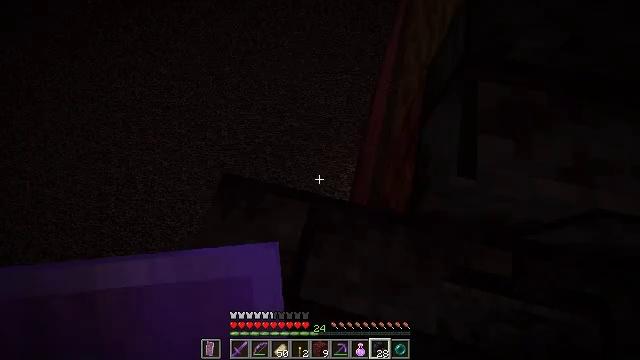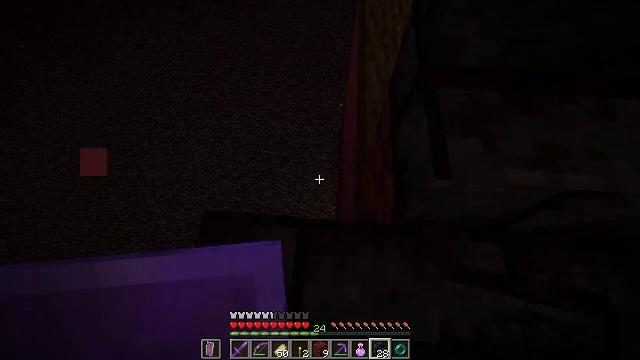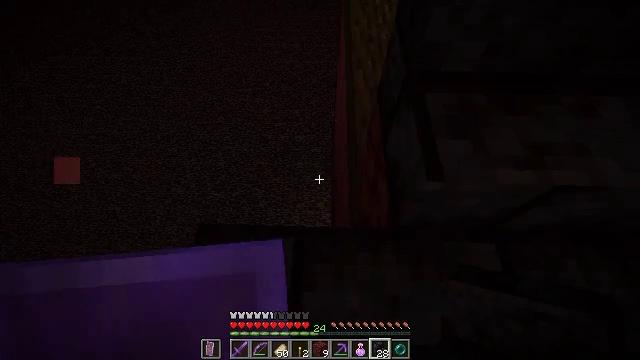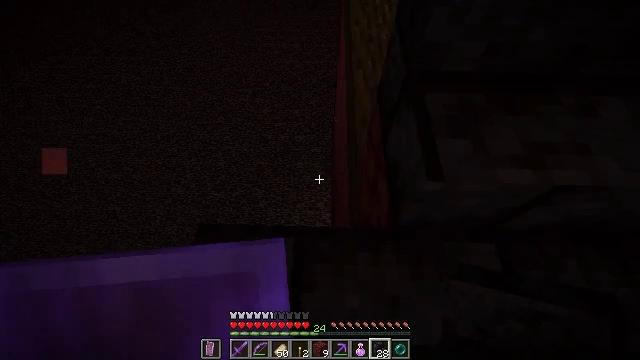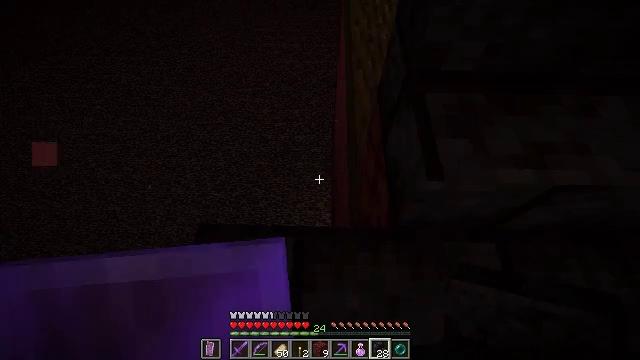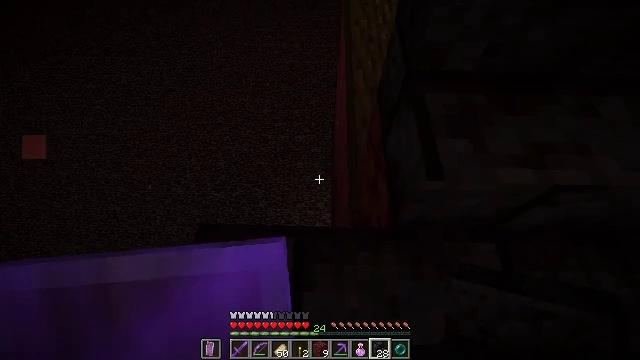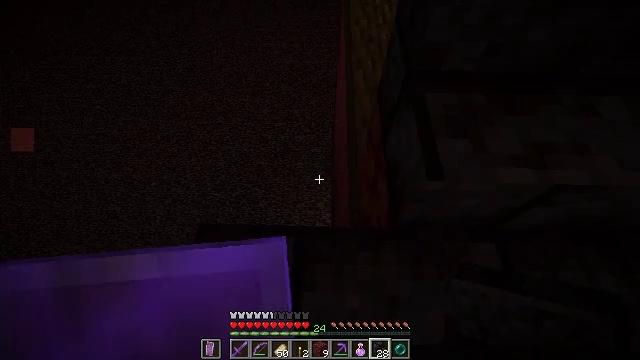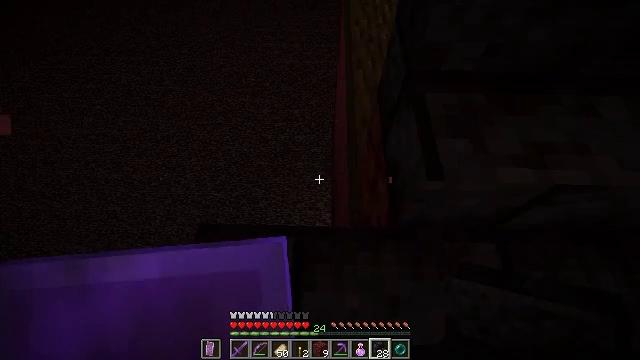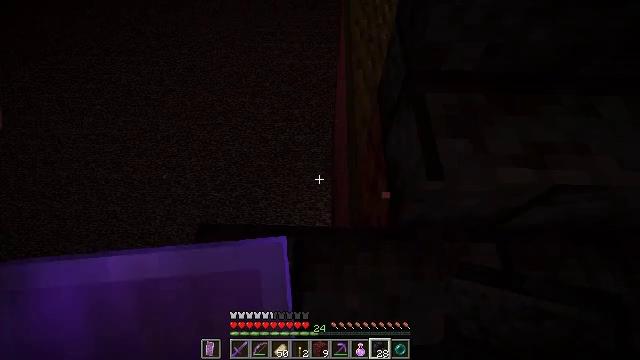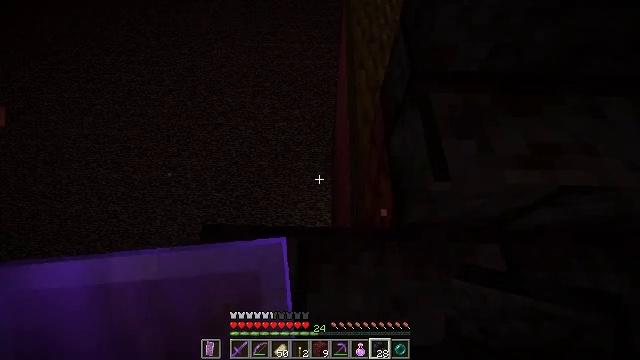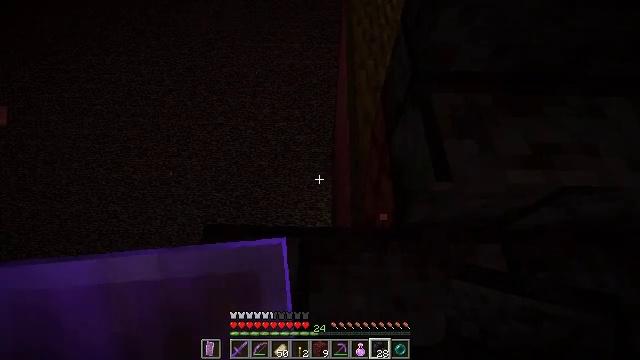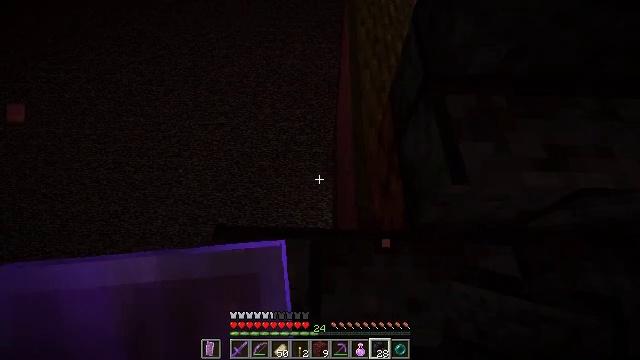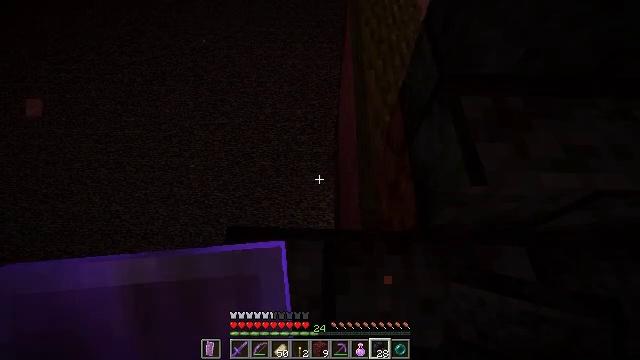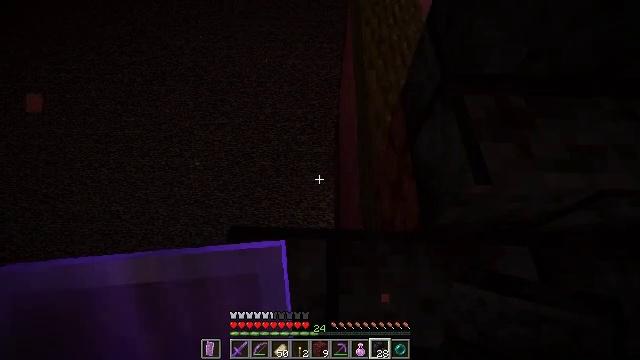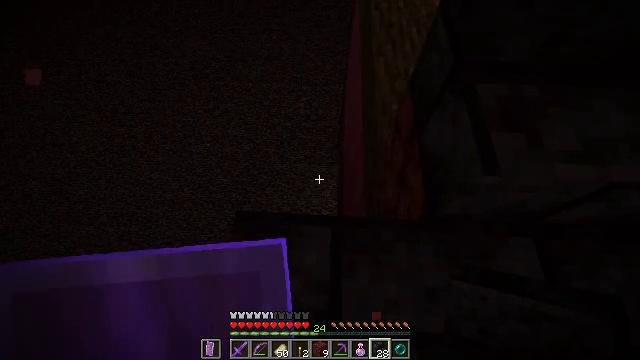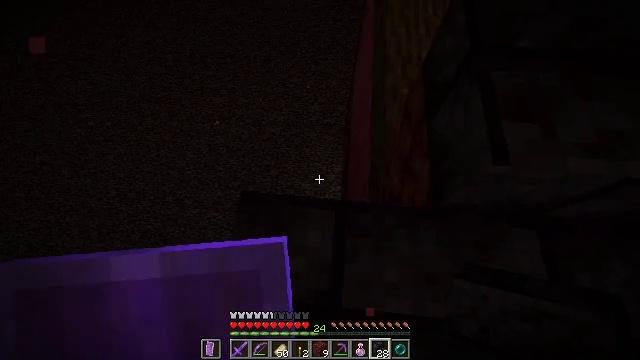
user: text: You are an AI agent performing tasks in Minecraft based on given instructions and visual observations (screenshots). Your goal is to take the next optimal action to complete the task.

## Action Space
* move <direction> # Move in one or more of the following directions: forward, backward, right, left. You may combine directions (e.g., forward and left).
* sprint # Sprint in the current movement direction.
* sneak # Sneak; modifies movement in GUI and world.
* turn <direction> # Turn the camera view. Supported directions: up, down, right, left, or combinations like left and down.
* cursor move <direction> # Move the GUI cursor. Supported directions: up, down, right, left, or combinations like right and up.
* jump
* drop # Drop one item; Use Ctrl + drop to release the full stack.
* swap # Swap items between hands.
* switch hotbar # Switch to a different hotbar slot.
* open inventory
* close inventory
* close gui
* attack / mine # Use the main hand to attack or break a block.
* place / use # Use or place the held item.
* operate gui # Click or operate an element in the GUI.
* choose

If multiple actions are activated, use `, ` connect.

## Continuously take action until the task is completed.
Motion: motion action
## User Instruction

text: Break the polished blackstone brick stairs.
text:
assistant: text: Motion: sneak, turn right and up
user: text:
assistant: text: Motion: sneak, turn right and up
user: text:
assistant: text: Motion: sneak
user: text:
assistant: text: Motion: sneak
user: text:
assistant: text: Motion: sneak
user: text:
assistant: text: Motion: sneak
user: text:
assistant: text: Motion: sneak
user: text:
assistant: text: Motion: sneak
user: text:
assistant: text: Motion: move left, sneak
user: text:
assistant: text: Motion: move left, sneak
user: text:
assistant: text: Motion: move left, sneak
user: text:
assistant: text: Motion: sneak
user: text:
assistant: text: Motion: sneak
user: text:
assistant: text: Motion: sneak, turn left and down
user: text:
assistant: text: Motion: sneak, turn left and down
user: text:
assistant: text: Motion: sneak
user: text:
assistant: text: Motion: sneak
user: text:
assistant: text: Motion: sneak
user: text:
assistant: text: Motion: move back, sneak
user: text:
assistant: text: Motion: move back, sneak
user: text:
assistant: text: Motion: move back and move right, sneak
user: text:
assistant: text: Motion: move back and move right, sneak
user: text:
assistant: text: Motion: move back and move right, sneak
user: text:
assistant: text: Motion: move back and move right, sneak, turn left
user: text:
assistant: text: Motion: move back and move right, sneak, turn left
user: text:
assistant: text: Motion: move back and move right, sneak
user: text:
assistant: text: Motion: move back and move right, sneak
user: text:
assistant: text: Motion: move back and move right, sneak, turn left
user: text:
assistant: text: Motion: move back and move right, sneak, turn left and up
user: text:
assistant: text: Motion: move back and move right, sneak, turn left and up